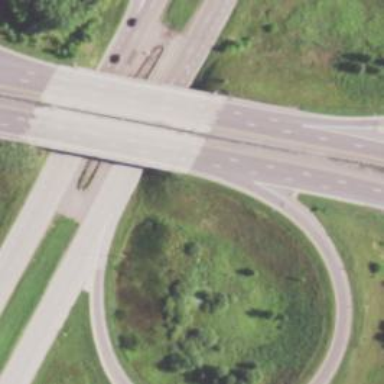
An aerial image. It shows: Motorway junction.